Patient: sex F, age 75
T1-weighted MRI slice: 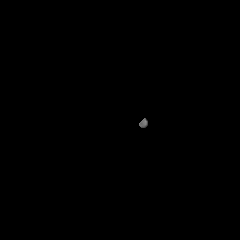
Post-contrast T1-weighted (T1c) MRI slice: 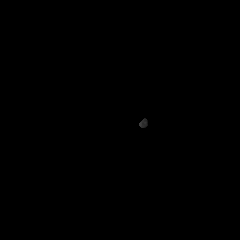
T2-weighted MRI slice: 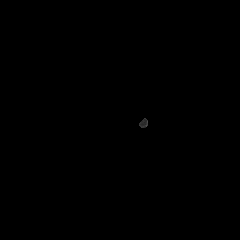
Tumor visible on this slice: no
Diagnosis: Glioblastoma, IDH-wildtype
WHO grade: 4